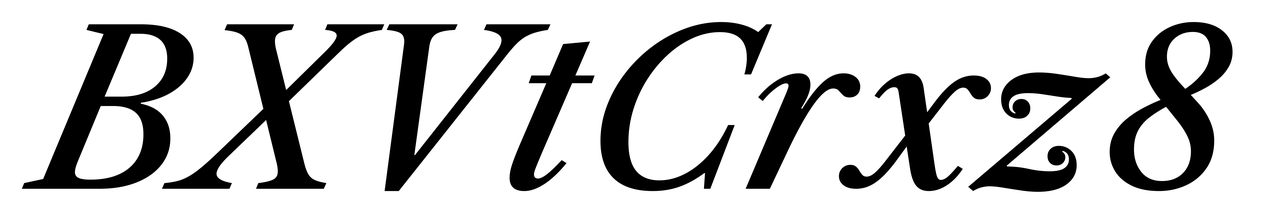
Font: LibreCaslonText-Italic_Medium_Italic